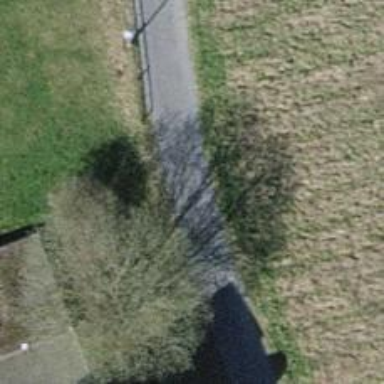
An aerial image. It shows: Footway with pebblestone surface.